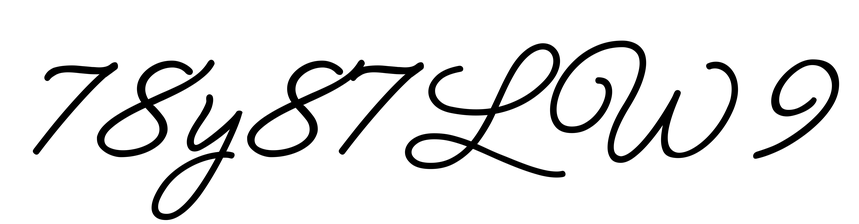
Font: MeowScript-Regular